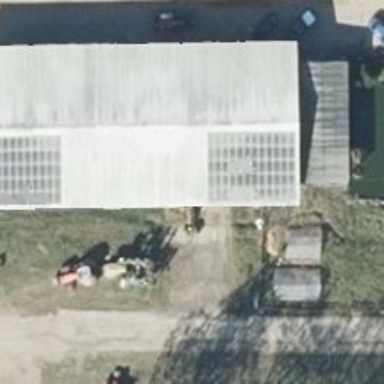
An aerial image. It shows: Solar-powered generator using photovoltaic technology. This small installation generates electricity through solar photovoltaic panels.